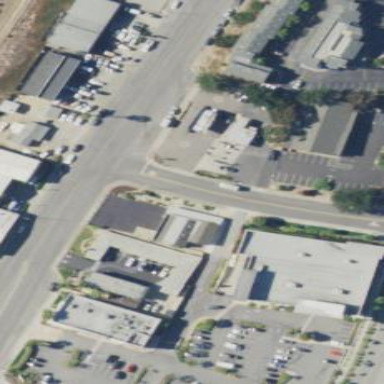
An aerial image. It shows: Retail area.